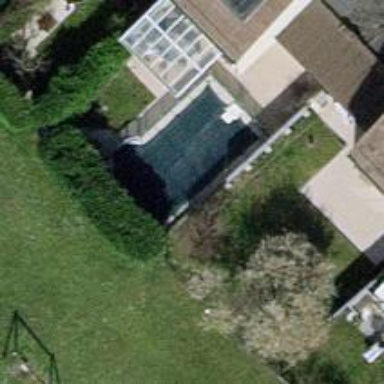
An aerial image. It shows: Garden enclosed by fence.